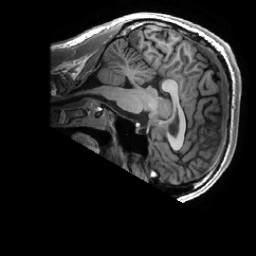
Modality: T1w
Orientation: sagittal
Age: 26
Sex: male
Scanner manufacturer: ge
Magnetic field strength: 3 T
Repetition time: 0.0073 s
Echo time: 0.003 s